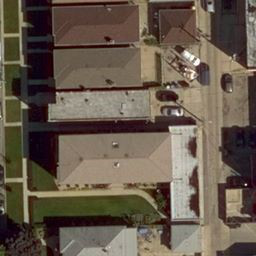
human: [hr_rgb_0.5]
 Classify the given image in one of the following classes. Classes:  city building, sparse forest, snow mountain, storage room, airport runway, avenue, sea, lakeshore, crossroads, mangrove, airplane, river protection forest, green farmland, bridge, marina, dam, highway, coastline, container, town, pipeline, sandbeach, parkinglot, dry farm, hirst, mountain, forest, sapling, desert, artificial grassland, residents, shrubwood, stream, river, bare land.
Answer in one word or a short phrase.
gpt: residents